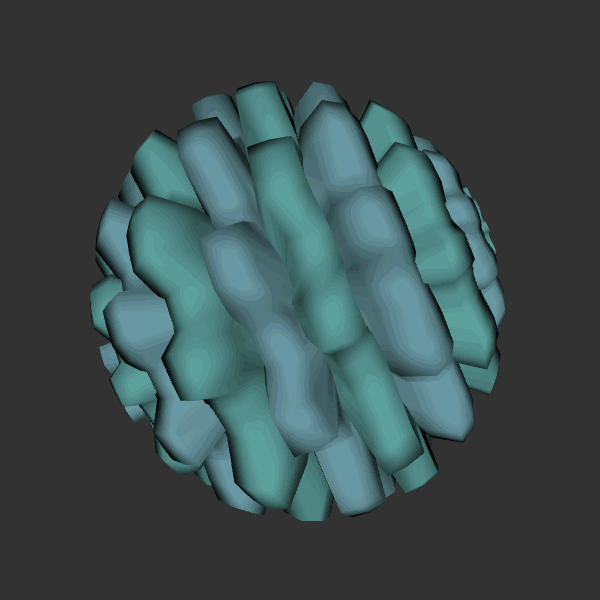
Background: dark